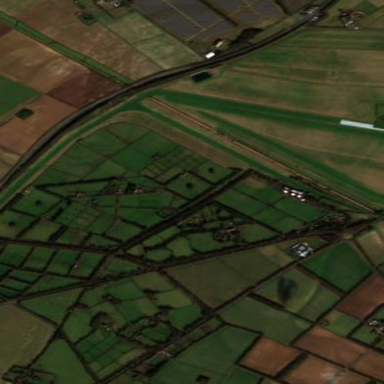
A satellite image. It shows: Grass track for horse racing on leisure land.